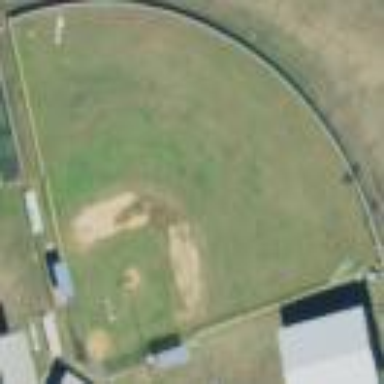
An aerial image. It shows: Baseball pitch for leisure land activities.